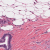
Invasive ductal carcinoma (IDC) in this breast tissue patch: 0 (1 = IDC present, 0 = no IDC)